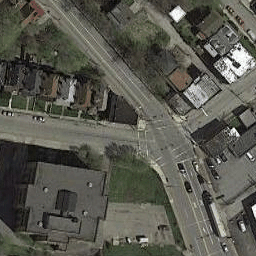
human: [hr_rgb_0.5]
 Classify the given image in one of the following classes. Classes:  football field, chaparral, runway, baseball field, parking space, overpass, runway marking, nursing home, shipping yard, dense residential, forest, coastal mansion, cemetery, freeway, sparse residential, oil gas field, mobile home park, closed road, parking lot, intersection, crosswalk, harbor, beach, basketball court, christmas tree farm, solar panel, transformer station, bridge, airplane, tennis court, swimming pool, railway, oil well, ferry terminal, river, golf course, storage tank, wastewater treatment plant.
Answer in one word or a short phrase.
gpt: intersection